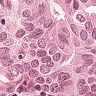
Metastatic tissue present: yes